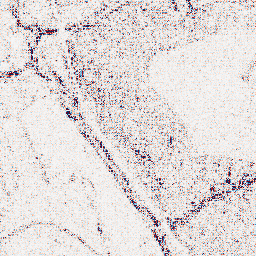
Category: wavelet
Decomposition family: wavelet_biorthogonal
Decomposition parameters: wavelet: bior3.5
level: 1
Upsampling method: quadratic
Upsampling parameters: scale: 8
Upsampling scale: 8